Interaction volume radius: 5 \u00c5
Interaction volume height: 10 \u00c5
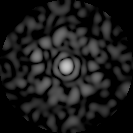
Disorder parameter: 0.8794